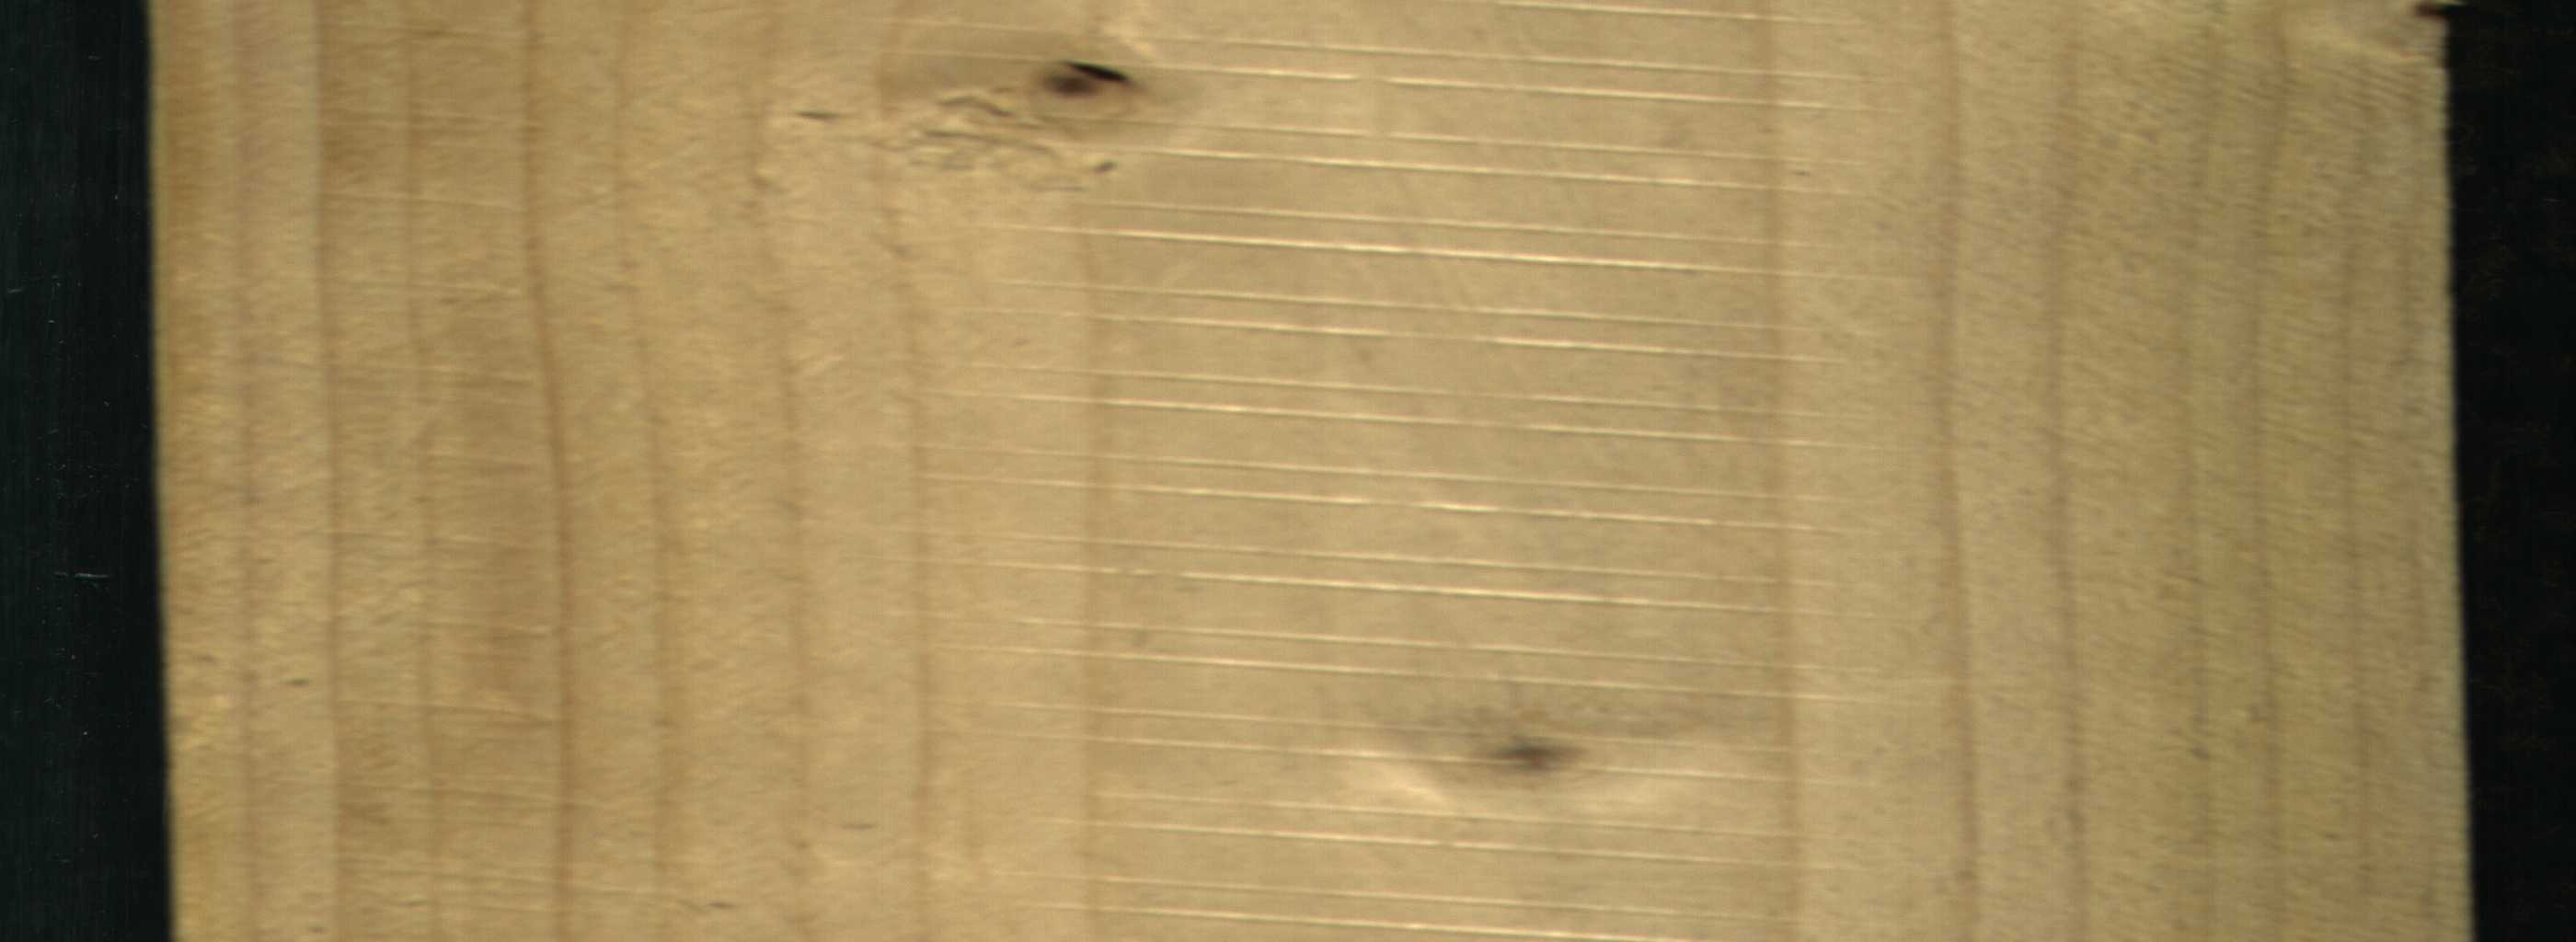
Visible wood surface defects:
Dead_Knot